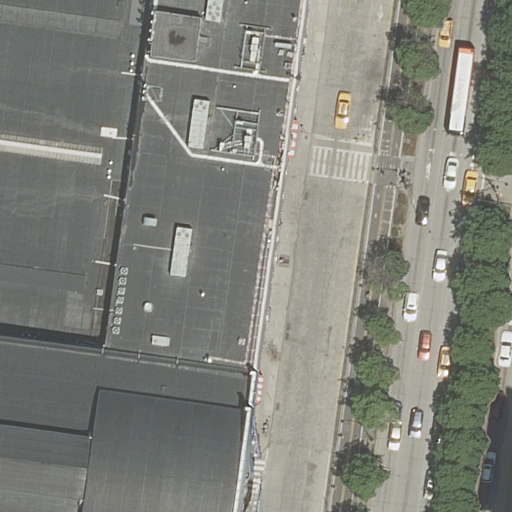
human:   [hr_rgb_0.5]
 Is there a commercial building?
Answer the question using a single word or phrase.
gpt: no

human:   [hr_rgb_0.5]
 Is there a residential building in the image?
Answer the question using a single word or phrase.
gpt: yes

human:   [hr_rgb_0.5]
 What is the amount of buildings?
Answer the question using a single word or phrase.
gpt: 2

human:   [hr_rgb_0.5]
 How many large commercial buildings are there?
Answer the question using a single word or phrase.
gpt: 0

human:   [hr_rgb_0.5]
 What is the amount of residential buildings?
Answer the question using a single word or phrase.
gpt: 2

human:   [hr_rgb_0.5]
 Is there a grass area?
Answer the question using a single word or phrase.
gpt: yes

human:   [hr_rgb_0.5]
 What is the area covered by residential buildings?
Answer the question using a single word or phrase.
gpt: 9037m2

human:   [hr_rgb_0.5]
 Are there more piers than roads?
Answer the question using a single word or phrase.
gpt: no

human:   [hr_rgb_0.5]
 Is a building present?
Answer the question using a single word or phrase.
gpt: yes

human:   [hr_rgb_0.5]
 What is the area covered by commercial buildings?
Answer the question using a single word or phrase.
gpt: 0m2

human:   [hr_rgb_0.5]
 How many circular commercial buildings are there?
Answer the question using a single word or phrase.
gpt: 0

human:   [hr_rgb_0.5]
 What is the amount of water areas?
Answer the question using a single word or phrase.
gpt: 0

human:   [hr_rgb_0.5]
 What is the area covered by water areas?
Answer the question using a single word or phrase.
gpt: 0m2

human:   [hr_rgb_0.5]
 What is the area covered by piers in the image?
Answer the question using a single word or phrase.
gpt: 9037m2

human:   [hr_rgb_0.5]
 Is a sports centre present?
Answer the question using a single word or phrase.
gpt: yes

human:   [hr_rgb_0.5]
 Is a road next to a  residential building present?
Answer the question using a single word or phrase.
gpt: yes

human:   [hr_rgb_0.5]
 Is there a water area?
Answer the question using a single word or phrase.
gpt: no

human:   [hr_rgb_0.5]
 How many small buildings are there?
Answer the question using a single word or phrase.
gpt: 0

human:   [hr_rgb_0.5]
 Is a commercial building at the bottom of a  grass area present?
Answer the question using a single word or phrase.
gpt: no

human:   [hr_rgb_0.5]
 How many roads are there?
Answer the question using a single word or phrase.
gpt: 5

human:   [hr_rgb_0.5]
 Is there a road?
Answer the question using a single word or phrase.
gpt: yes

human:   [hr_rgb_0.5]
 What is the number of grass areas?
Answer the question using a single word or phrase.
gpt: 4

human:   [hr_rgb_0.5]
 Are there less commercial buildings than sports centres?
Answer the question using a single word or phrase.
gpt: yes

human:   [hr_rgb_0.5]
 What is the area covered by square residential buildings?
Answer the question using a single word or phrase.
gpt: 0m2

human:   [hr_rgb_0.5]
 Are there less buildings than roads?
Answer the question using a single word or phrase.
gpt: yes

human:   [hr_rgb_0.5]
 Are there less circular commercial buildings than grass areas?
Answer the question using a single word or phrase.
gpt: yes

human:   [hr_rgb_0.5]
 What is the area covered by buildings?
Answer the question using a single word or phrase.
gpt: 9037m2

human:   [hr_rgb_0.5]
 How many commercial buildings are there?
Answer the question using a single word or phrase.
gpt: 0

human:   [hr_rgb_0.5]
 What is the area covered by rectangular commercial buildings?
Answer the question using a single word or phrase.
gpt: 0m2

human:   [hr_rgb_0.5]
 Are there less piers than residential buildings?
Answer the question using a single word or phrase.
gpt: no

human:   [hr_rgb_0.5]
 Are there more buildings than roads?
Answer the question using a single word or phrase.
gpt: no

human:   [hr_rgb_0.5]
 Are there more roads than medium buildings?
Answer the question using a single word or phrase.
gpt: yes

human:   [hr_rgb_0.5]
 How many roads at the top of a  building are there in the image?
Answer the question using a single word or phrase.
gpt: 5

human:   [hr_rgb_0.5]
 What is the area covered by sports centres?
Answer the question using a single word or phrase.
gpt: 7790m2

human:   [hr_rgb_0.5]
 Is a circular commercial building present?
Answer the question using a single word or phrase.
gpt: no

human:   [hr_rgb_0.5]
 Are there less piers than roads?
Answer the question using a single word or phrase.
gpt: yes

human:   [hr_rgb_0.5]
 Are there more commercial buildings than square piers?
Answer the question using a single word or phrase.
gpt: no

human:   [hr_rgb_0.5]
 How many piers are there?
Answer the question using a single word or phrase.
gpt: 2

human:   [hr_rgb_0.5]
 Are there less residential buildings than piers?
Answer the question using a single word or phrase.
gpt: no

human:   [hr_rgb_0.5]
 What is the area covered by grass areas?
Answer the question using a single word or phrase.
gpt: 1413m2

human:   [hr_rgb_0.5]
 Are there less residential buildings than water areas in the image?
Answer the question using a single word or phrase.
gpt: no

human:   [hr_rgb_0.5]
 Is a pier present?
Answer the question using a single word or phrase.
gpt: yes

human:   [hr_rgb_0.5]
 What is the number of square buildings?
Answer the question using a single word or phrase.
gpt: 0

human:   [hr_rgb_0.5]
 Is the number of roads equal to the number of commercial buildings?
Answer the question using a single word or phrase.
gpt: no

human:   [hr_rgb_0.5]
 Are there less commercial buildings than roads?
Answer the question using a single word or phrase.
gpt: yes

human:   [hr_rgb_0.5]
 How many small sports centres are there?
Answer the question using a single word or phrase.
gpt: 0

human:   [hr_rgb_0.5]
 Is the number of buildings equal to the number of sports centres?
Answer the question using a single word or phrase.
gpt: no

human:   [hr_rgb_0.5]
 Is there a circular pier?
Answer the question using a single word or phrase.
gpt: no

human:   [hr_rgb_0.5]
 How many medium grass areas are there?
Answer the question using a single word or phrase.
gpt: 1

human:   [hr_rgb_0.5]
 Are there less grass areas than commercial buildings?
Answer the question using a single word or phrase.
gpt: no

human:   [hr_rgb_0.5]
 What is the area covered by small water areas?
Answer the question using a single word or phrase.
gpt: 0m2

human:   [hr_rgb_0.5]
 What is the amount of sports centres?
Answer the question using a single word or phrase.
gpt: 1

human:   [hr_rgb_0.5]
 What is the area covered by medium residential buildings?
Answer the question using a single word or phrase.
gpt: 0m2

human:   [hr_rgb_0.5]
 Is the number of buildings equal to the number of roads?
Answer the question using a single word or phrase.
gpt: no

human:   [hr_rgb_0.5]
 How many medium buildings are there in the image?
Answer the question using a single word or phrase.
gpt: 0

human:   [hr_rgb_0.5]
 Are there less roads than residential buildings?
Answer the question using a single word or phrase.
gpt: no

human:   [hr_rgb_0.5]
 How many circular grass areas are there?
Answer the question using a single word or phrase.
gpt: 0

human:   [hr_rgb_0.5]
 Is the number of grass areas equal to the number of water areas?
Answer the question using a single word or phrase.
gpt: no

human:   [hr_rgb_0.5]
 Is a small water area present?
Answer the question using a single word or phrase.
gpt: no

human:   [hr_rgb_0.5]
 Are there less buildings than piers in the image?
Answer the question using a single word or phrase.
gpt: no

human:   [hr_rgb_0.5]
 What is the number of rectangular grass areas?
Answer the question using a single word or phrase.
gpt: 3

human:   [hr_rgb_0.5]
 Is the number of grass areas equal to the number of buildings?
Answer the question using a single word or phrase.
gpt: no

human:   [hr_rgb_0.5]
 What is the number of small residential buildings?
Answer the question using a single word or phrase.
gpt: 0

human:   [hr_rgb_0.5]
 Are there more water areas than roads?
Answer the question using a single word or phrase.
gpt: no